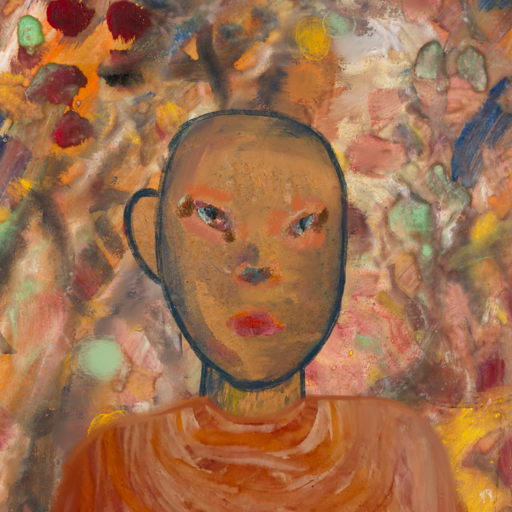
Background: Mother_And_Son_Mother, Head And Neck Front: In_The_Sun, Face Front: Boggyland, Bust: Pious_Lady, Hair Front: Blank, Head Accessory: Blank, Second Necklace: Blank, Necklace: Blank, Baby: Blank